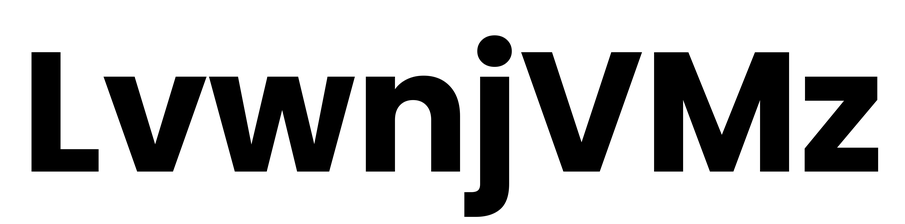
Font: Poppins-Bold